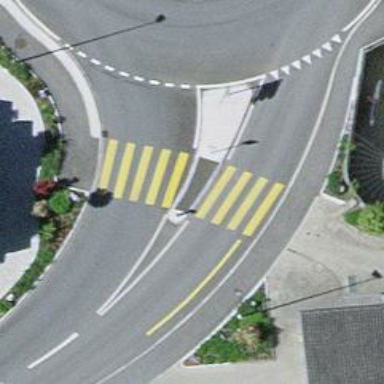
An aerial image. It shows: Traffic calming island.